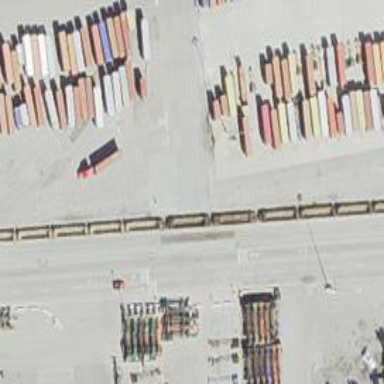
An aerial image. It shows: Railway siding for service.